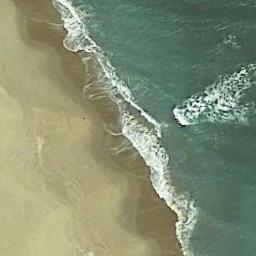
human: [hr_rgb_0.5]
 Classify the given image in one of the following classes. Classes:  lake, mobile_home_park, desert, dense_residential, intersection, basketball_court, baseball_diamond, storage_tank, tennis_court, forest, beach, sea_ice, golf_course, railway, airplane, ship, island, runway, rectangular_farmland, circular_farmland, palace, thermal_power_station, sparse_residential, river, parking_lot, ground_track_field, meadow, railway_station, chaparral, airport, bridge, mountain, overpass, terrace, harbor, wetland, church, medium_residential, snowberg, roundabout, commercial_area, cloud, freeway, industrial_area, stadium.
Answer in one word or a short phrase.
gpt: beach